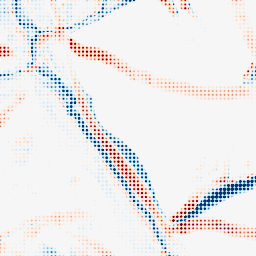
Category: morphological
Decomposition family: morphological_rect
Decomposition parameters: operation: average
width: 20
height: 20
Upsampling method: sinc_hamming
Upsampling parameters: scale: 8
kernel_size: 4
Upsampling scale: 8